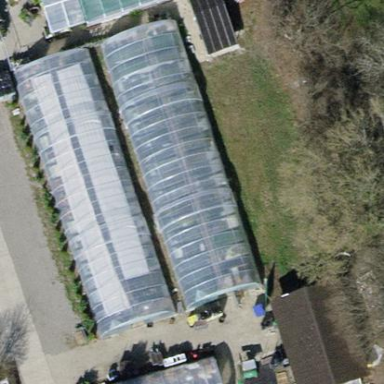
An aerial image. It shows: Area dedicated to greenhouse horticulture.